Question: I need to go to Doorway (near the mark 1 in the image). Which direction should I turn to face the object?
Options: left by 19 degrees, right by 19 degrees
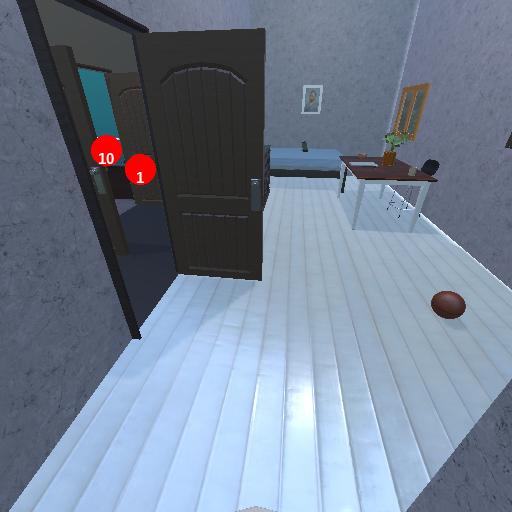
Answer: left by 19 degrees